Brain MRI, t2w sequence, axial 2D slice.
Patient: age 20, sex F, weight 90 kg, height 1.9 m
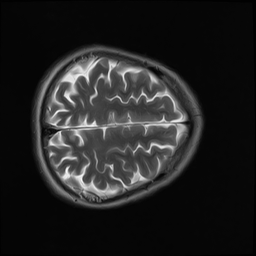